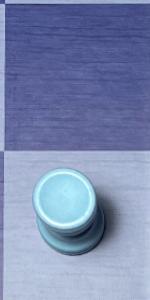
Label: Rook_White